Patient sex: M
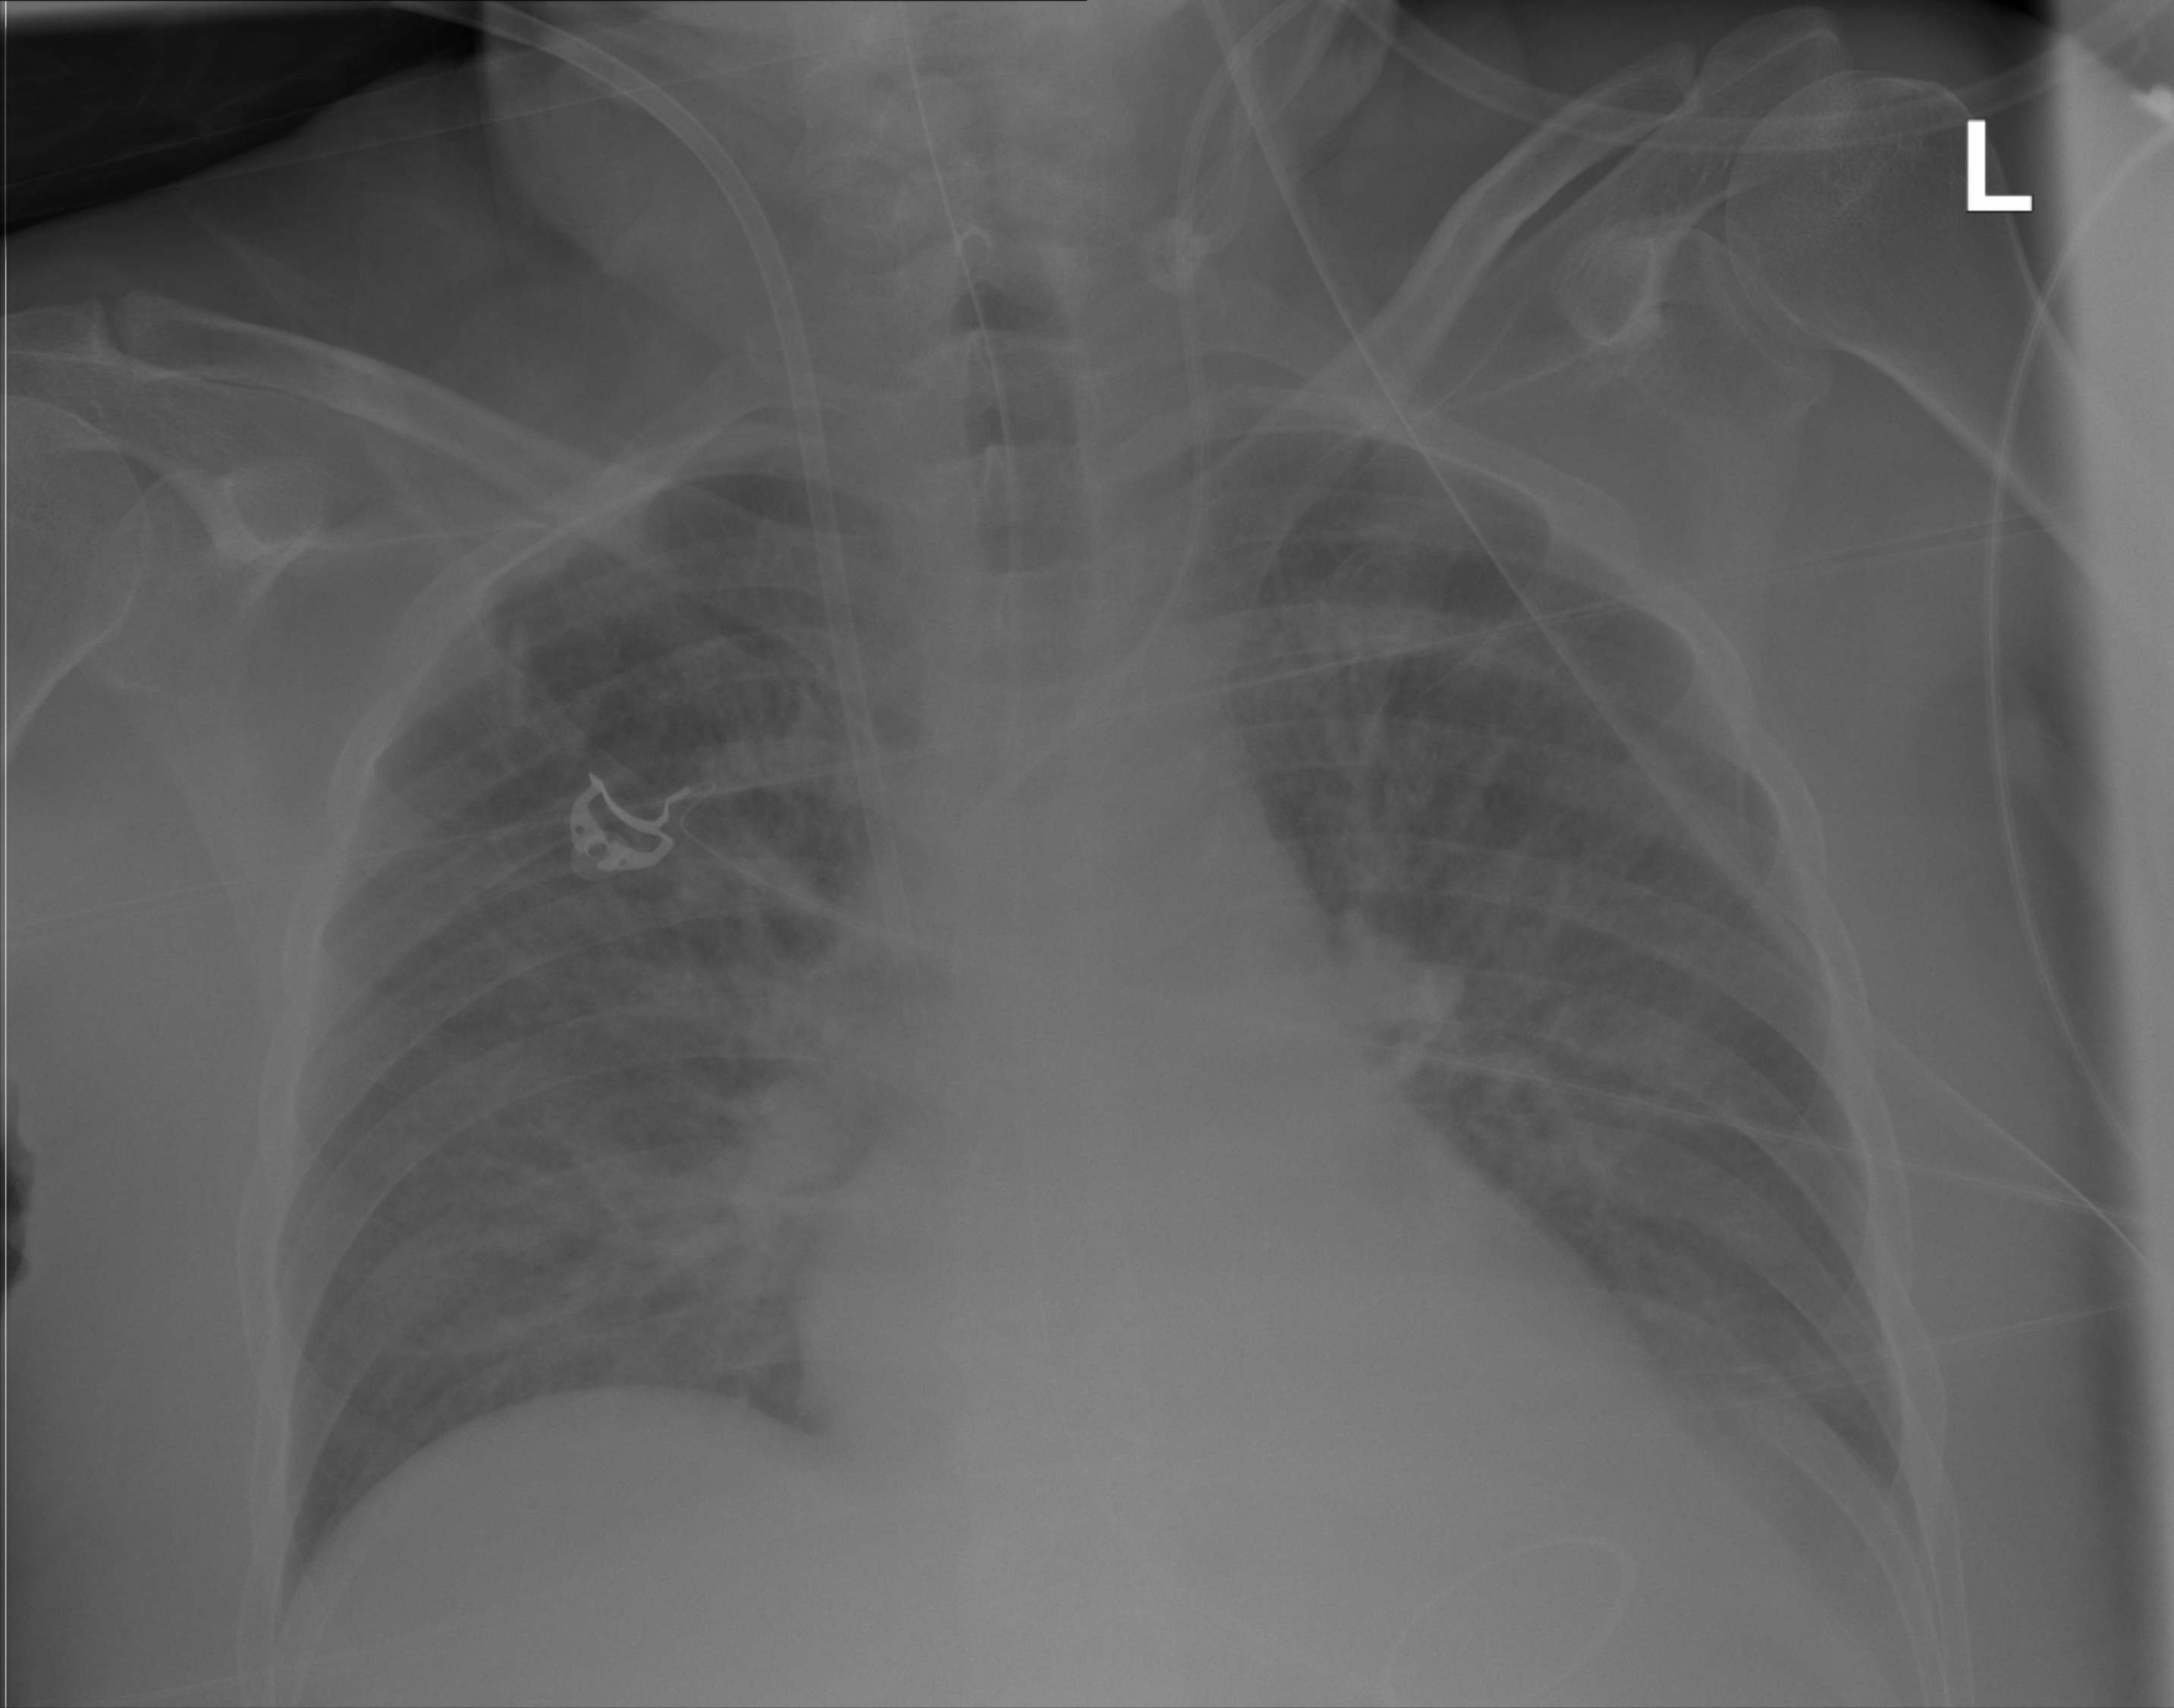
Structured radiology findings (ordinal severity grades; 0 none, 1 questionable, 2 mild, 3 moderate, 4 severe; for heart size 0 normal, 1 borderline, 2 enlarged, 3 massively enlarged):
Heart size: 1
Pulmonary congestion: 2
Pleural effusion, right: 0
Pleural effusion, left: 2
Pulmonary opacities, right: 0
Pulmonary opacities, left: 0
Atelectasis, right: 0
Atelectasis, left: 0